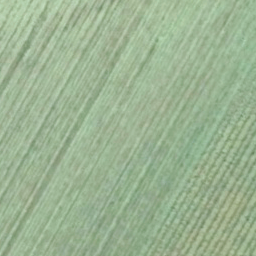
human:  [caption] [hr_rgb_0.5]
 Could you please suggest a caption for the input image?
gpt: It is a piece of cropland .

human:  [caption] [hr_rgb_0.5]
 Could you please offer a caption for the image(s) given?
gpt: It is a piece of farmland .

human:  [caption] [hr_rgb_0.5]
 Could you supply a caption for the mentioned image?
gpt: There is a piece of farmland .

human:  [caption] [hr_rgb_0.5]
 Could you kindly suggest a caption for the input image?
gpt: There is a piece of cropland .

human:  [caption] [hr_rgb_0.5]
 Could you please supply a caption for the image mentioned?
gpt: Here is a piece of farmland .